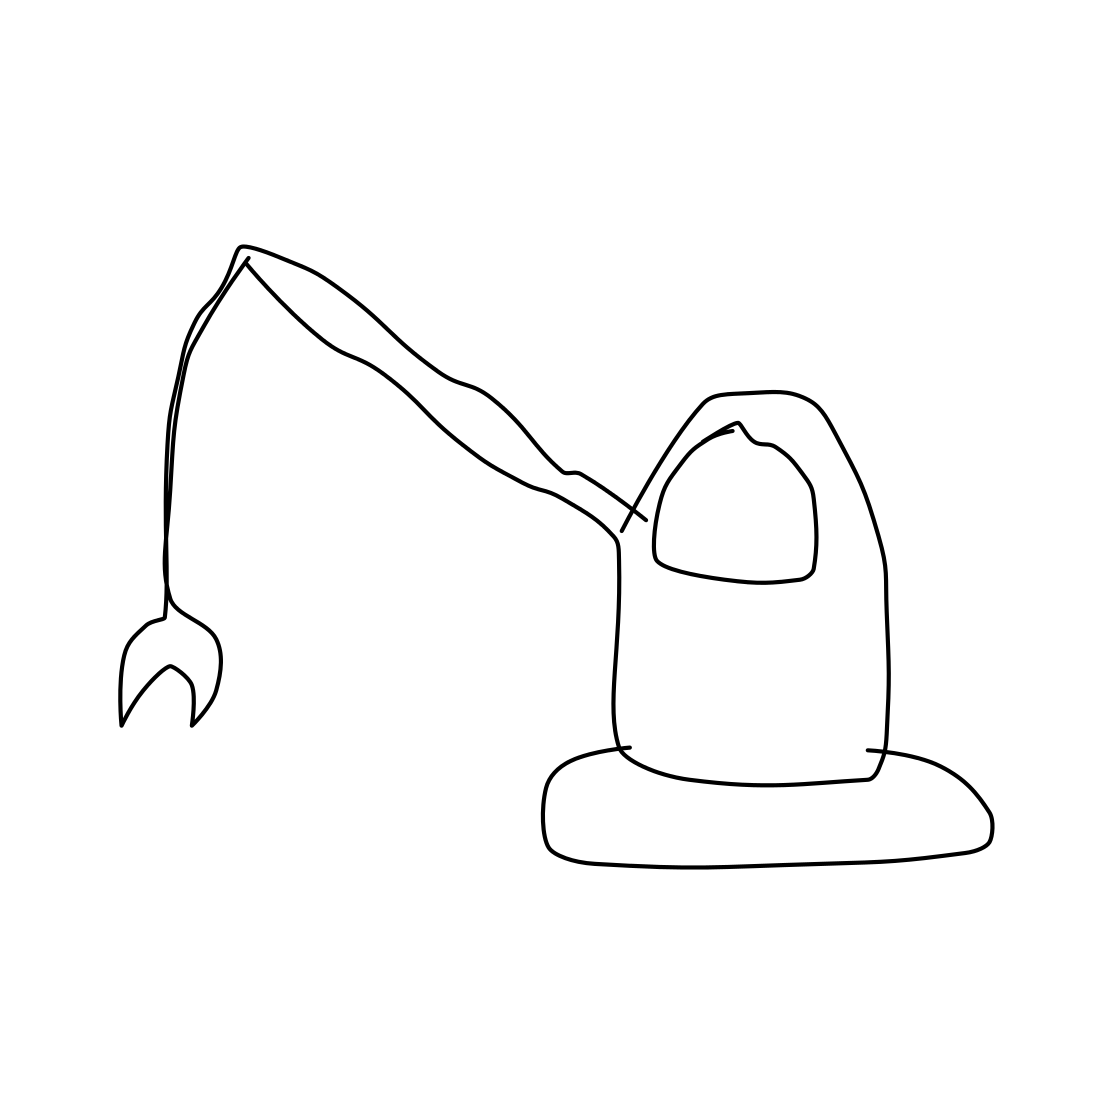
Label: crane (machine)